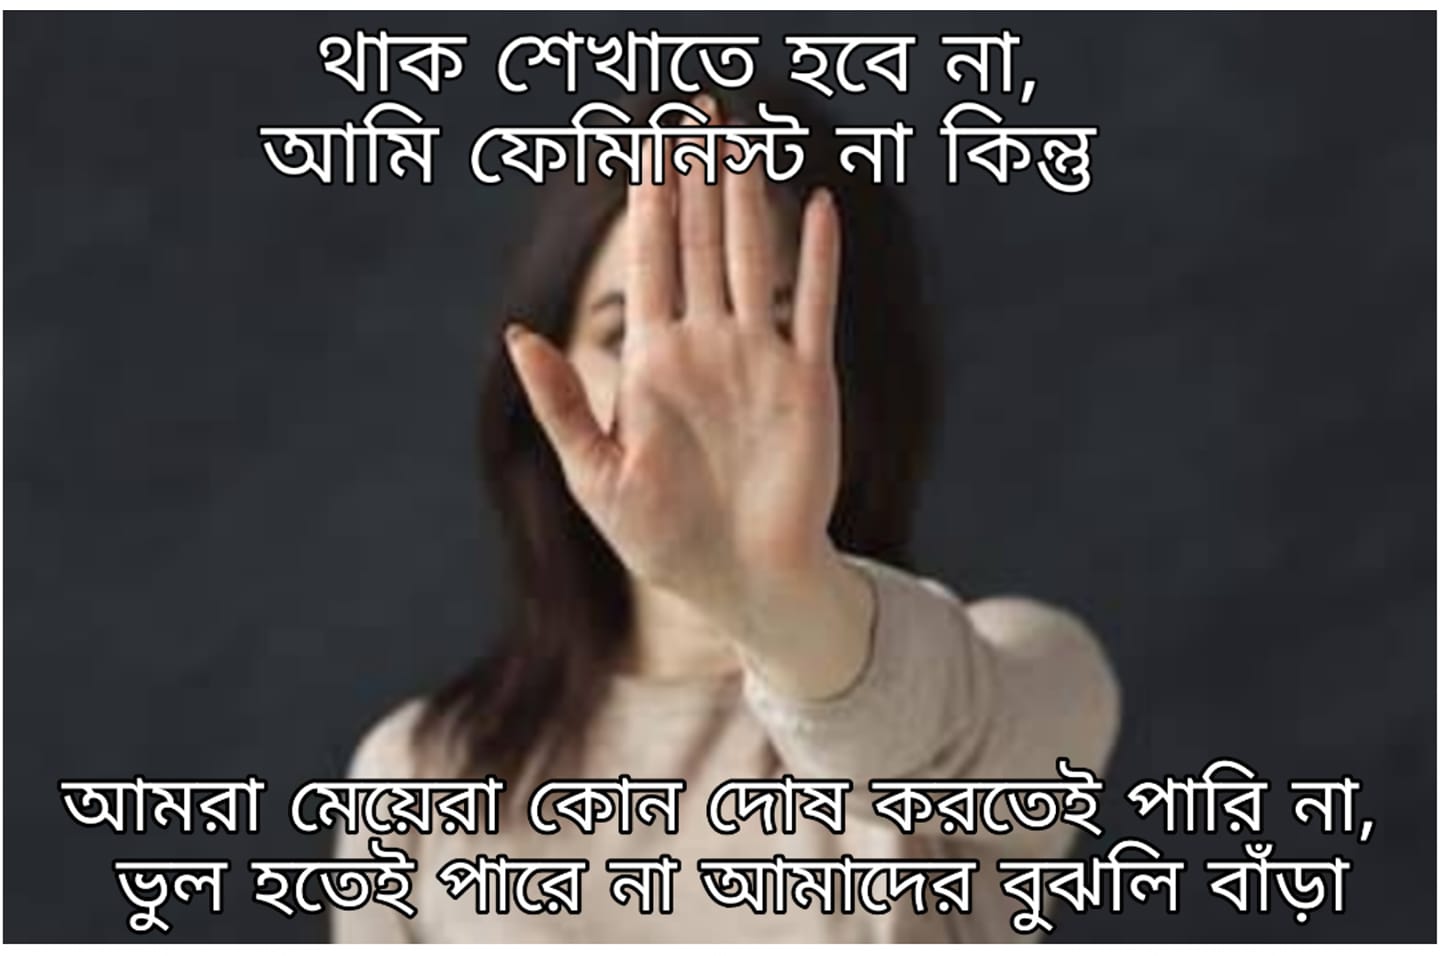
Caption:    থাক শেখাতে হবে না , আমি ফেমিনিস্ট না কিন্তু     আমরা মেয়েরা কোন দোষ করতেই পারি না , ভুল হতেই পারে না আমাদের বুঝলি বাঁড়া
Label: hate